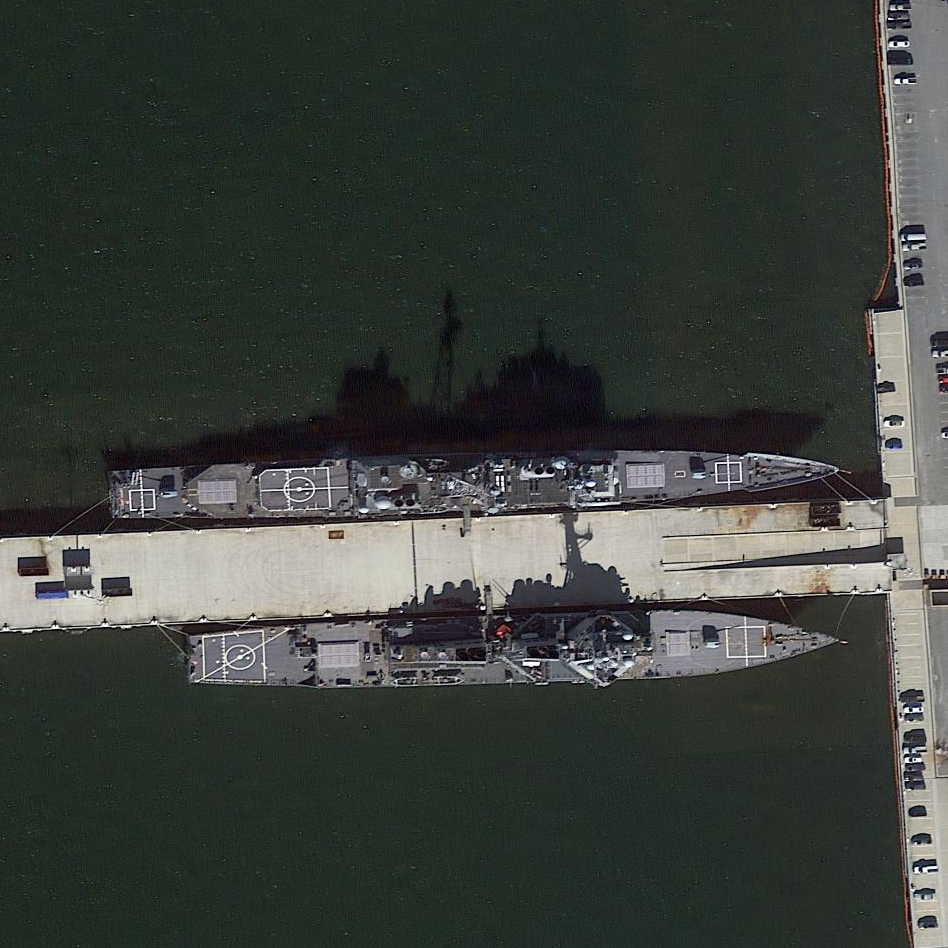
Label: cruiser